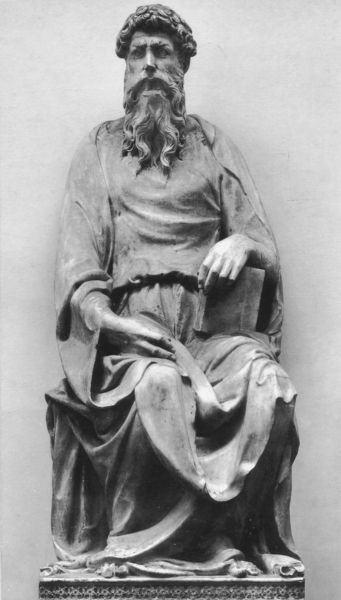
Titel: Hl. Johannes
Künstler: Donatello
Institution: Florenz, Museo dell’Opera del Duomo
Schlagwörter: hand, mann, umhang, sitzen, finger, grau, holz, marmor, mund, nase, stuhl, blick, gürtel, alt, bart, augen, bibel, falten, kleidung, leinen, sockel, stein, hände, gewand, haare, mantel, sitzend, locken, skulptur, statue, schrift, thron, zehen, foto, moses, buch, sitzfigur, photo, rolle, schoss, toga, abstützen, heiliger, gelehrter, locker, evangelist, paulus, gewnd, skulptru, thton, heiligr